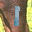
Label: 1